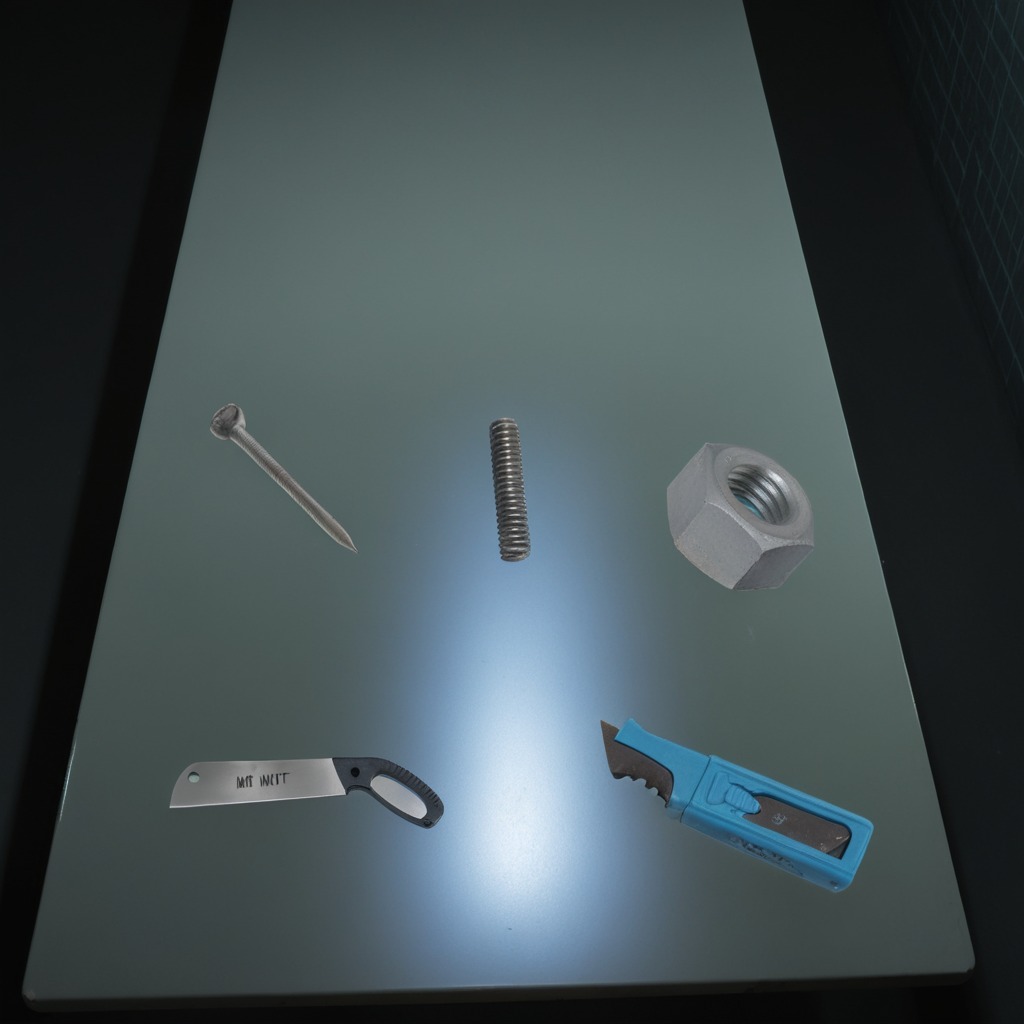
A utility knife, an iron nail, a coiled metal spring, a handheld metal saw, and a metal nut are lying on a clean empty table in a railway signal maintenance room lit by harsh overhead fluorescents.